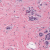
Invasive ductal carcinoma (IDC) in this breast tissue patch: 1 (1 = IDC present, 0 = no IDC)